Question: - - - - - -
I have a nodejs application on an ubuntu server with nginx.
Install winston and morgan for the error log, but my application does not use winston, it only registers http requests in my nginx access.log file (var/log/nginx/access.log).
Neither does it generate the app.log file that I need.
It is as if my application for some reason ignores the use of morgan with winston.
My app.js
'''
var express = require('express');
var compression = require('compression')
var path = require('path');
var morgan = require('morgan');
var cookieParser = require('cookie-parser');
var bodyParser = require('body-parser');
var author = require('./routes/author');
var post = require('./routes/post');
var user = require('./routes/user');
var photo = require('./routes/photo');
var winston = require('./lib/config/winston');
var app = express();
app.use(morgan('combined', { stream: winston.stream }));
app.use(bodyParser.json());
app.use(bodyParser.urlencoded({ extended: false }));
app.use(cookieParser());
app.use(compression());
var PAGING_COUNT = 10;
var MAX_PAGING_COUNT = 50;
app.use(function(req, res, next) {
var s, c;
if(!req.query) {
s = 0;
c = PAGING_COUNT;
}
else {
var s = parseInt(req.query.s);
var c = parseInt(req.query.c);
if(!s) s = 0;
if(!c) c = PAGING_COUNT;
}
if(c > MAX_PAGING_COUNT) {
var err = new Error('Limit Request');
err.status = 400;
return next(err);
}
req.paging = { start: s, count: c};
next();
});
app.use(function(req, res, next) {
res.header("Access-Control-Allow-Origin", "*");
res.header("Access-Control-Allow-Headers", "Origin, X-Requested-With, Content-Type, Accept, api_key, Authorization");
res.header("Access-Control-Expose-Headers", "Origin, X-Requested-With, Content-Type, Accept, api_key, Authorization");
res.header("Access-Control-Allow-Methods", "POST, GET, OPTIONS, PUT, DELETE");
next();
});
app.use('/author', author);
app.use('/post', post);
app.use('/user', user);
app.use('/photo', photo);
// catch 404 and forward to error handler
app.use(function(req, res, next) {
var err = new Error('Not Found');
err.status = 404;
next(err);
});
// error handler
app.use(function(err, req, res, next) {
// set locals, only providing error in development
res.locals.message = err.message;
res.locals.error = req.app.get('env') === 'development' ? err : {};
// render the error page
res.status(err.status || 500).send(err.message);
});
module.exports = app;
'''
My winston.js (./lib/config/winston.js)
'''
var winston = require('winston');
var appRoot = require('app-root-path');
// Defino las configuraciones personalizadas para cada transporte (file, console).
var options = {
file: {
level: 'info',
filename: '${appRoot}/logs/app.log',
handleExceptions: true,
json: true,
maxsize: <PHONE>, // 5MB
maxFiles: 5,
colorize: false,
},
console: {
level: 'debug',
handleExceptions: true,
json: false,
colorize: true,
},
};
// Nueva instancia de Winston
var logger = winston.createLogger({
transports: [
new winston.transports.File(options.file),
new winston.transports.Console(options.console)
],
exitOnError: false, // do not exit on handled exceptions
});
// Funcion de flujo que permite a Winston capturar resultados de Morgan
logger.stream = {
write: function(message, encoding) {
// Uso el nivel 'info' para que la salida sea recogida por ambos transportes (file y console)
logger.info(message);
},
};
module.exports = logger;
'''
My nginx server configuration
'''
server {
listen 80;
listen [::]:80;
#your subdomain
server_name api.mydomain.com;
location /v1/ {
rewrite ^/v1/?(.*) /$1 break;
proxy_buffering off;
#your aplication port
proxy_pass http://localhost:9000;
}
location /start/ {
rewrite ^/start/?(.*) /$1 break;
proxy_buffering off;
#your aplication port
proxy_pass http://localhost:8080;
}
}
server {
server_name storage.mydomain.com;
root /home/ubuntu/app-backend/public/;
index index.html;
location /files {
try_files $uri =404;
}
}
server {
listen 80;
listen [::]:80;
#point to build directory
root /home/ubuntu/app-frontend/build;
index index.html index.htm;
server_name admin.mydomain.com;
location / {
root /home/ubuntu/app-frontend/build;
try_files $uri $uri/ /index.html;
}
}
'''
On my local server I get the following
'''
{"message":"::1 - - [23/Jan/2019:04:36:41 +0000] "PUT /author/push/012c2cab HTTP/1.1" 200 17 "http://localhost:3000/home/page/1" "Mozilla/5.0 (Windows NT 10.0; Win64; x64) AppleWebKit/537.36 (KHTML, like Gecko) Chrome/71.0.3578.98 Safari/537.36"
","level":"info"}
'''
in my production server I get the following
'''
MY_IP - - [23/Jan/2019:06:35:33 +0000] "PUT /v1/author/push/6a839012 HTTP/1.1" 500 20 "http://admin.mydomain.com/home/page/1" "Mozilla/5.0 (Windows NT 10.0; Win64; x64) AppleWebKit/537.36 (KHTML, like Gecko) Chrome/71.0.3578.98 Safari/537.36"
'''
My files:

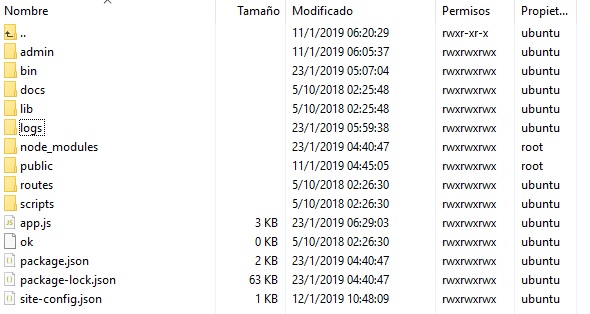
Answer: You dont use stream for either 'morgan' nor 'winston'
You have to use <URL>
'''
var accessLogStream = fs.createWriteStream(path.join(__dirname, 'app.log'), { flags: 'a' })
logger.add(new winston.transports.Stream({
stream: accessLogStream
/* other options */
}));
'''
and then use the 'accessLogStream' for 'morgan' <URL>
'app.use(morgan('combined', { stream: accessLogStream }))'